Field crop: maize
Growth stage: 2
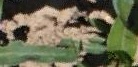
Species: maize